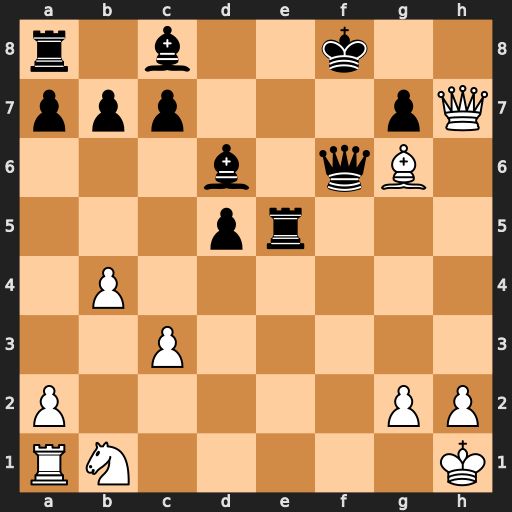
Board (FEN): r1b2k2/ppp3pQ/3b1qB1/3pr3/1P6/2P5/P5PP/RN5K
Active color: w
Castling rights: -
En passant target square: -
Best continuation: Qh8+ Ke7 Qe8#